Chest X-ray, PA view. Patient: 53 years old, sex F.
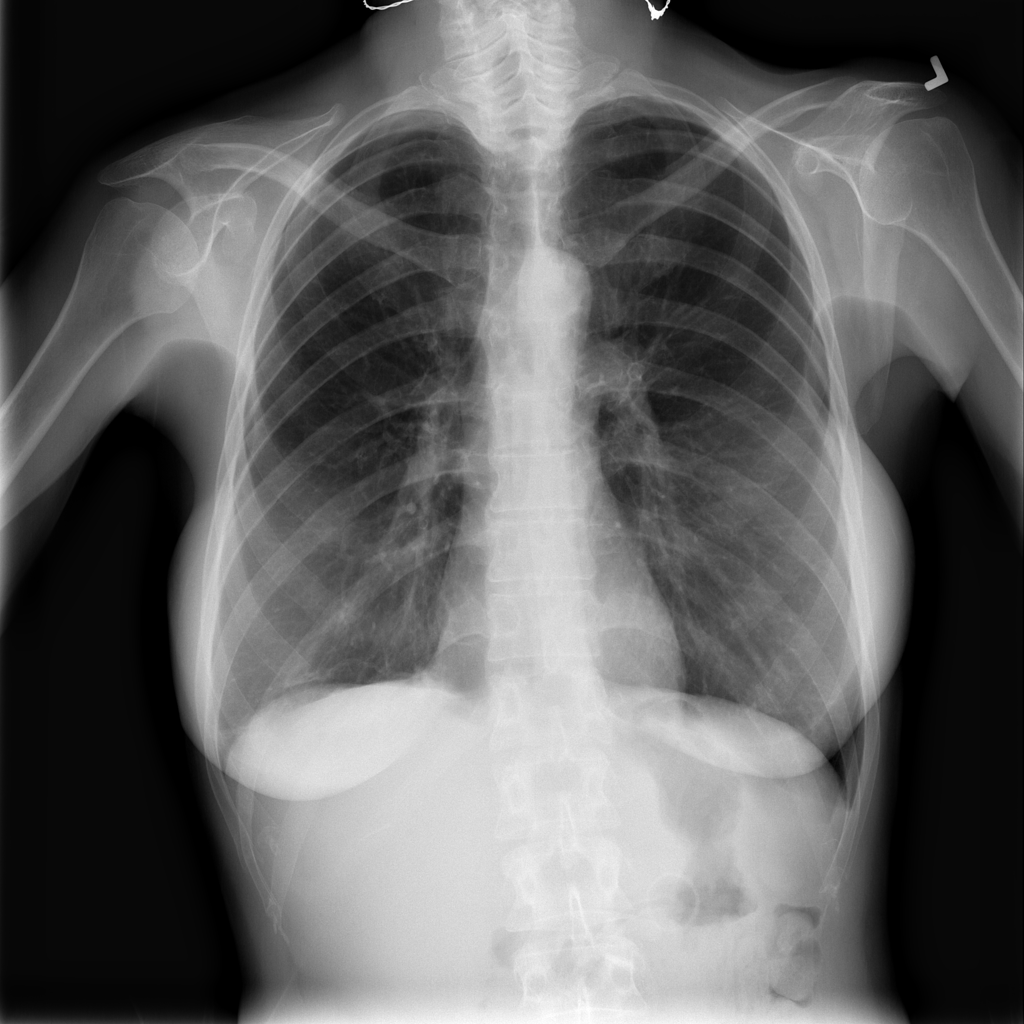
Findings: Infiltration